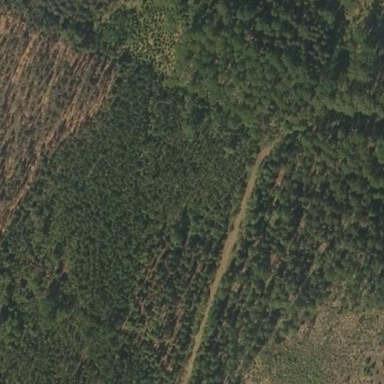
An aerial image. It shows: Area covered in scrub vegetation.